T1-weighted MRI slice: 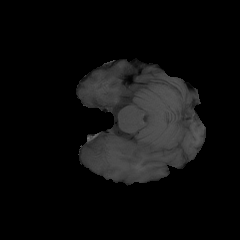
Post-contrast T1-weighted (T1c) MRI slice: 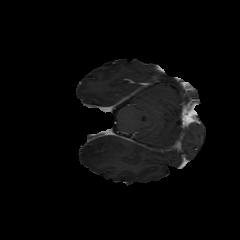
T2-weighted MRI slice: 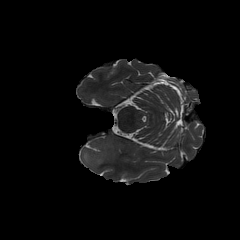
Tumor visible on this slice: yes